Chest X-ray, PA view. Patient: 53 years old, sex F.
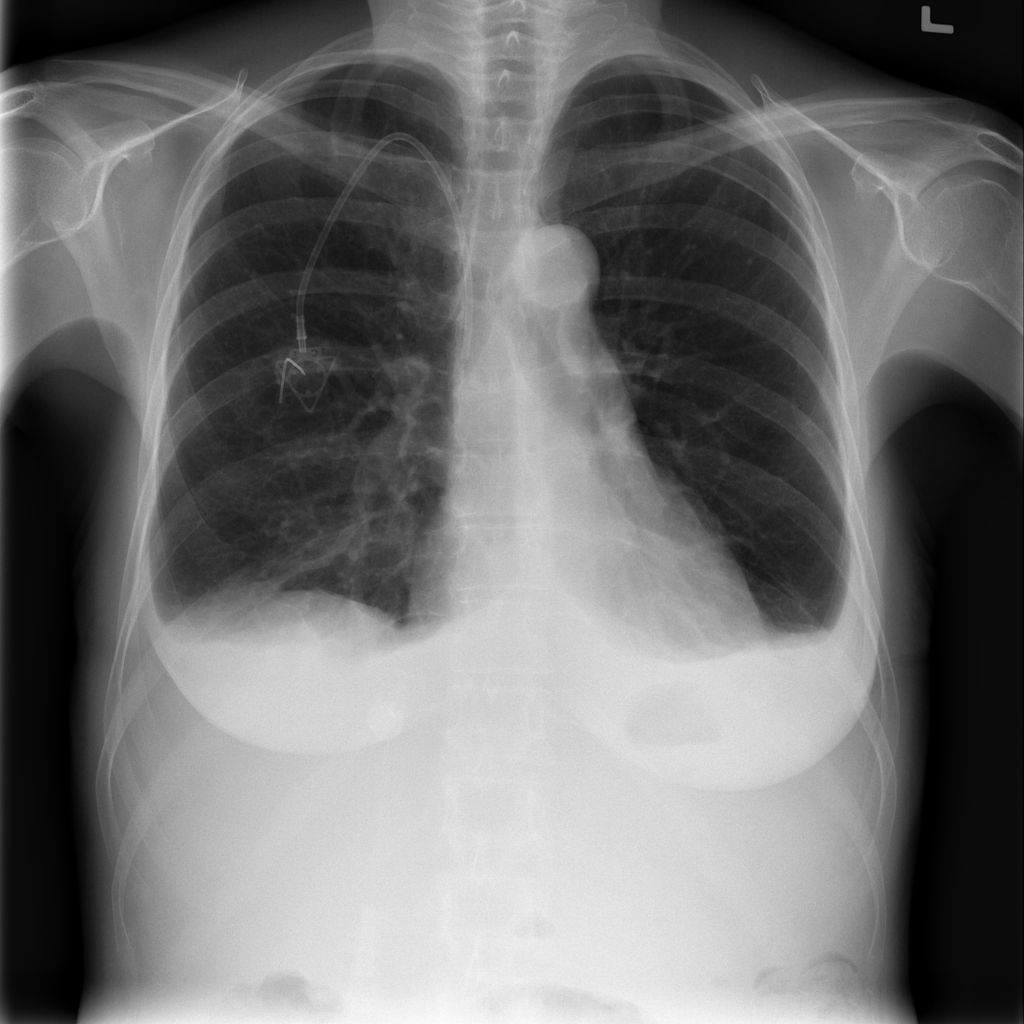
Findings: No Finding